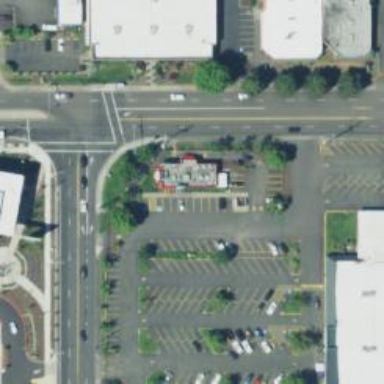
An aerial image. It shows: Parking space.